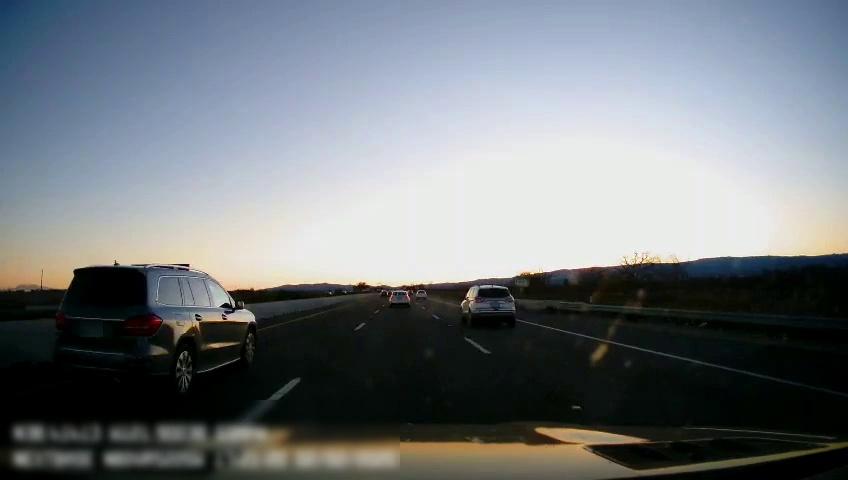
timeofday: Day
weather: Sunny
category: Drivable Space
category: Vehicles | Car
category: Vehicles | SUV
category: Vehicles | Car
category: Vehicles | SUV
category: Lanes | Current Lane
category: Lanes | Current Lane
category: Lanes | Alternate Lane
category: Lanes | Alternate Lane
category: Traffic | Signs